Question: In my application I require a vertical seekbar, something like this:

I dont know how to modify android's default seekbar to look like this ! also I dont know any external 3rd party library which provides this kind of seekbar..
Is there any way I can get this !
Thanks in advance,
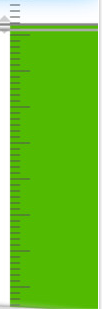
Answer: you dont modify it...u create your own view:
'''
package android.widget;
import android.content.Context;
import android.graphics.Canvas;
import android.util.AttributeSet;
import android.view.MotionEvent;
public class VerticalSeekBar extends SeekBar {
public VerticalSeekBar(Context context) {
super(context);
}
public VerticalSeekBar(Context context, AttributeSet attrs, int defStyle) {
super(context, attrs, defStyle);
}
public VerticalSeekBar(Context context, AttributeSet attrs) {
super(context, attrs);
}
protected void onSizeChanged(int w, int h, int oldw, int oldh) {
super.onSizeChanged(h, w, oldh, oldw);
}
@Override
protected synchronized void onMeasure(int widthMeasureSpec, int heightMeasureSpec) {
super.onMeasure(heightMeasureSpec, widthMeasureSpec);
setMeasuredDimension(getMeasuredHeight(), getMeasuredWidth());
}
protected void onDraw(Canvas c) {
c.rotate(-90);
c.translate(-getHeight(), 0);
super.onDraw(c);
}
@Override
public boolean onTouchEvent(MotionEvent event) {
if (!isEnabled()) {
return false;
}
switch (event.getAction()) {
case MotionEvent.ACTION_DOWN:
case MotionEvent.ACTION_MOVE:
case MotionEvent.ACTION_UP:
setProgress(getMax() - (int) (getMax() * event.getY() / getHeight()));
onSizeChanged(getWidth(), getHeight(), 0, 0);
break;
case MotionEvent.ACTION_CANCEL:
break;
}
return true;
}
}
'''